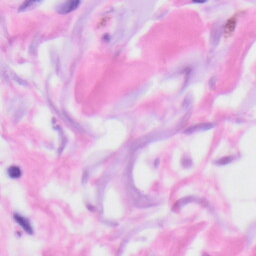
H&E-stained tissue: Skin